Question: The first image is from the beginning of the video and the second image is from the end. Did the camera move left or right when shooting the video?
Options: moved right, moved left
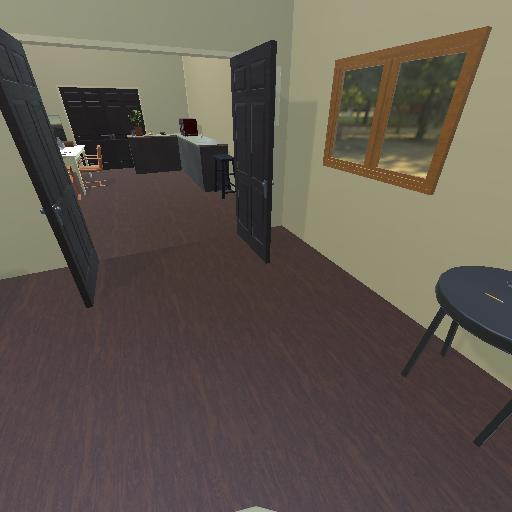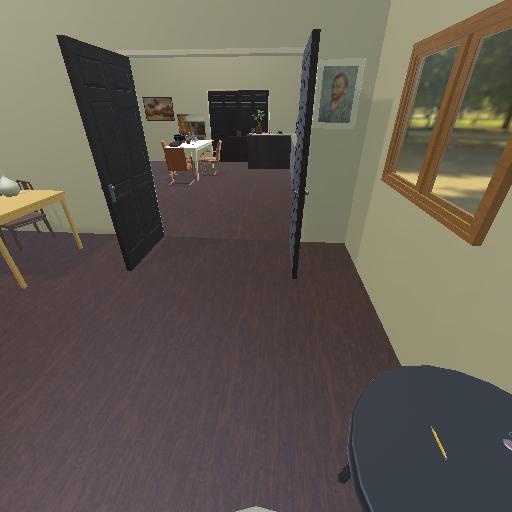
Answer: moved right